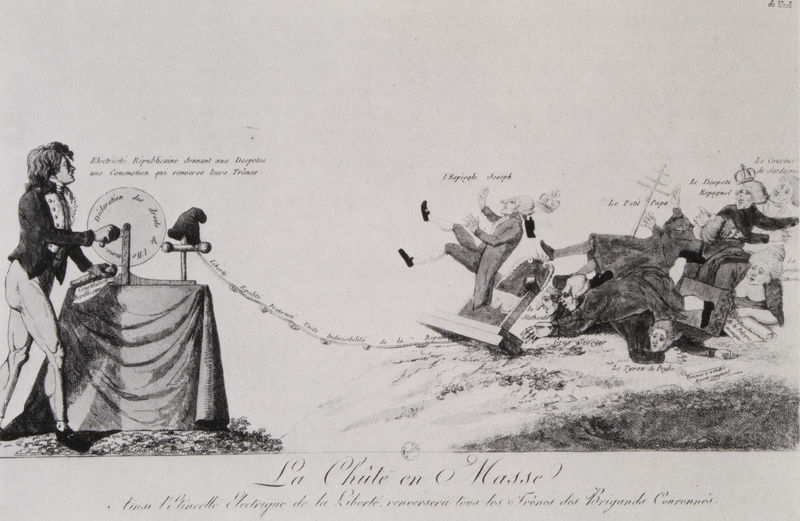
Titel: Der massenhafte Thronsturz
Künstler: Charles Dupuis
Standort: Paris
Institution: Bibliothèque Nationale.
Schlagwörter: gruppe, hand, mann, nackt, weiß, frauen, menschen, frankreich, grau, hut, männer, paris, schwarz, skizze, stuhl, szene, tisch, zeichnung, gras, tuch, masse, menge, hose, kappe, mütze, band, falten, geschichte, reiche, tischdecke, tischtuch, hügel, boden, figur, geistlicher, haare, adel, decke, blatt, person, krone, affe, perücke, schrift, papier, man, schuhe, kette, grafik, graphik, drehen, figuren, französisch, rad, unglück, gefolge, kaiser, könig, papst, thron, frack, karikatur, france, gris, homme, knöpfe, fallen, parodie, maschine, kreuz, haufen, seil, scheibe, druck, lithographie, druckgrafik, komik, stich, titel, blanc, caricature, noir, illustration, karrikatur, revolution, satire, schwarzweiß, text, zeitung, revolte, witz, überschrift, zirkus, bleistift, herrscher, jagd, puppen, komödie, fangen, fall, sturz, bourgeois, chaise, adlige, könige, adliger, gelehrter, königin, femme, perücken, gravure, gestürzt, couronne, presse, französische revolution, texte, flugblatt, beschreibung, stürzen, zepter, allégorie, liberté, republique, klasse, franzose, marionette, kronen, roi, zeile, beschriftet, dessin, ordre, courir, église, gleichgewicht, jadg, jeu, kurbel, elektrizität, rückwärts, crayon, encre, graphique, politique, umfallen, table, chine, hommes, royauté, fallend, personnages, peuple, revolutionsgraphik, bonnet, perruque, phrygenmütze, phrygien, révolutionnaire, sansculotte, chute, daumier, humour, noblesse, zieht, roue, pape, jakobinermütze, reine, drehscheibe, satyre, lumieres, noble, pretre, journal, moulin, puppenspieler, kurbeln, siege, nappe, aristokraten, feiner herr, trone, royal, siecle, supplice, aristocratie, bishof, sansculotten, aristocrats, bonnet phrygien, caricature révolution français, cha^teau, chile, clergé, cocarde, critique, declin, drole, ecndre, encre de chine, graphiques, humeur, humoristique, machine, massart, monarchie, ordres, patrie, politique*, prelat, ramberg, revolution francaise, seyes, tiers etat, zusammensturz, élection, feine dame, hogart, mécanisme, ohne hose, caricatre, trois états, libelle, nobles, curé, manivelle, patentzeichnung, francaise, electricite, cute, la chûte en masse, chaine, 1794, dupis, dupuis, déchéance, changement, perruqye, révoltutionnaire, schrift4, despote, chate